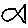
Label: fish